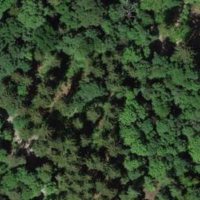
EUNIS habitat code: 44
Species observed at this site:
Vanessa atalanta